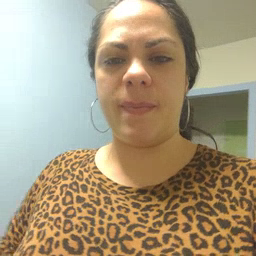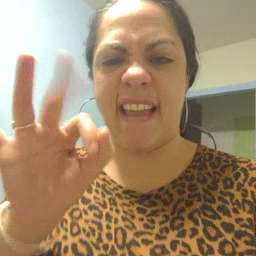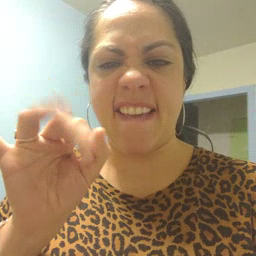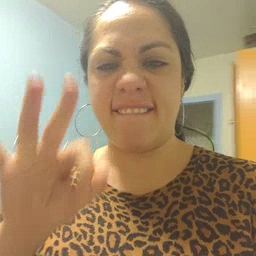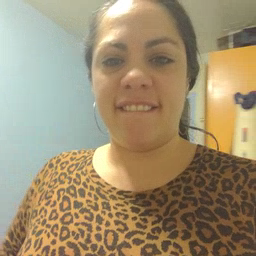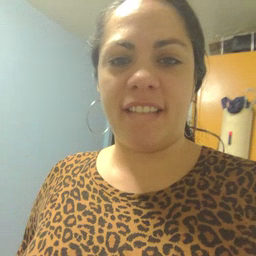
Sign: if